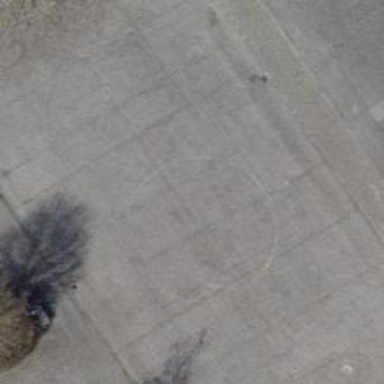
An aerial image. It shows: Basketball court with asphalt surface.